Question: Since I've installed the last xCode (my previous one was the 3.xx), a have hard times to debug my crashing apps. Indeed, the callstack is often empty. And the displayed method is
'''
int main(int argc, char *argv[]) {
NSAutoreleasePool * pool = [[NSAutoreleasePool alloc] init];
int retVal = UIApplicationMain(argc, argv, nil, @"MyAppDelegate");
[pool drain];
return retVal;
}
'''
Ex :

Have anyone noticed this ? It was working perfectly on the same project with previous XCode. Is there any solution ?
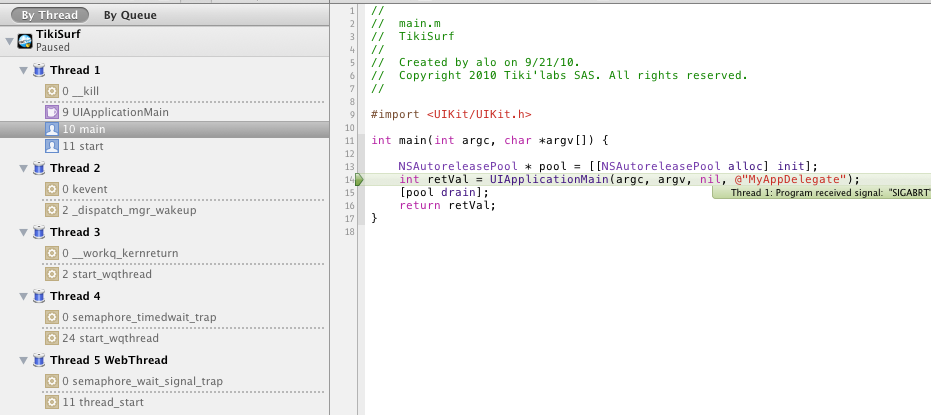
Answer: Try setting on Breakpoint panel: